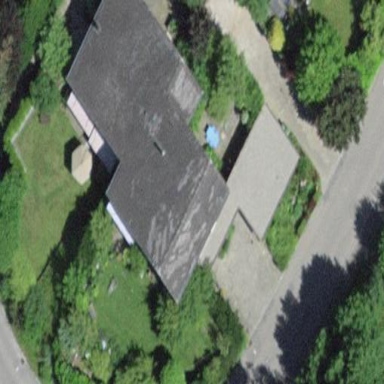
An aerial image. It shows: Simple and straightforward house.